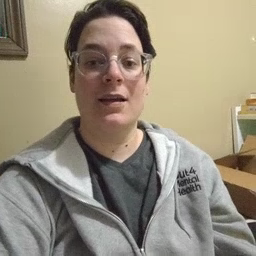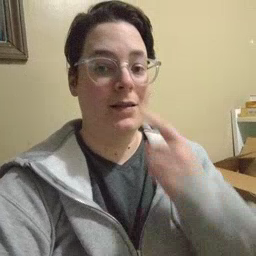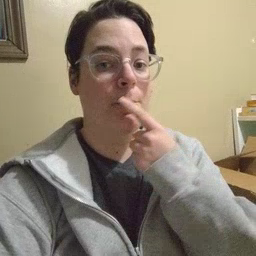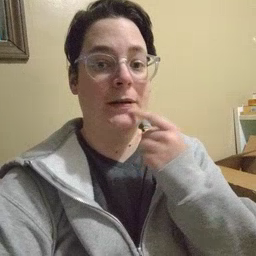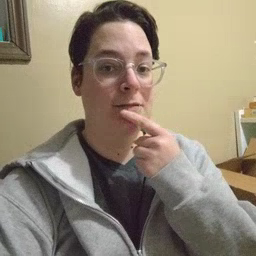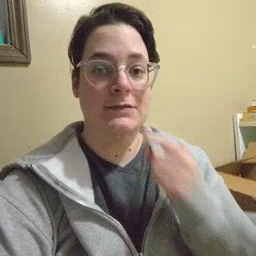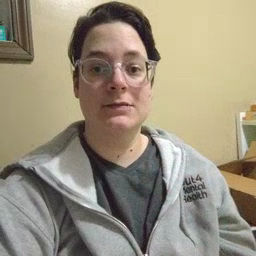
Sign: lips